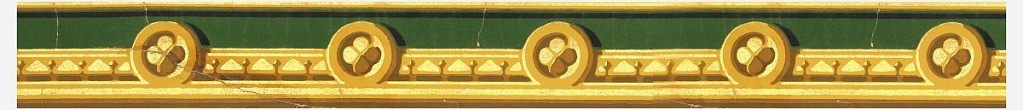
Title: Border
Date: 1850
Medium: Machine-printed, flocked
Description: Green flock; surmounted by dentil molding and quatrefoils enclosed in circles done in buff color, and gilt.